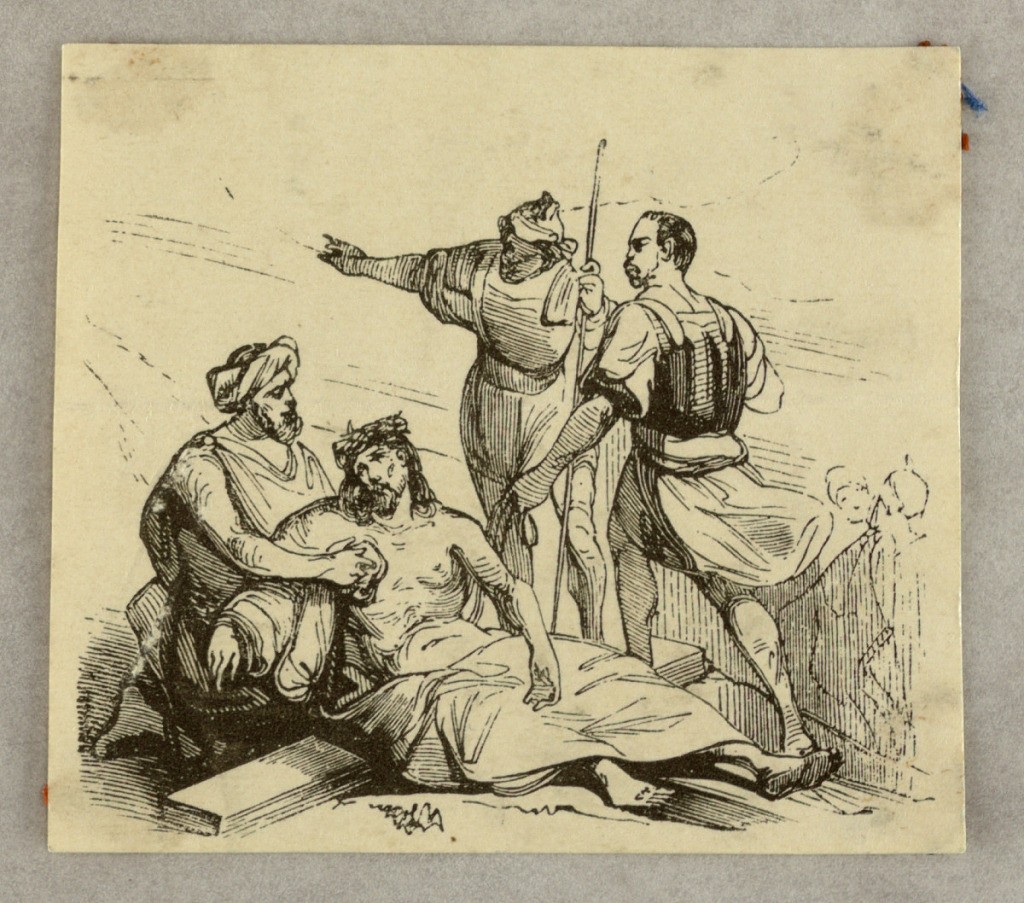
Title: The Unclothing
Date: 1840s
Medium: Wood engraving on paper
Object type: Print
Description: The robe is taken off Christ who is seated upon the cross.